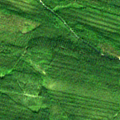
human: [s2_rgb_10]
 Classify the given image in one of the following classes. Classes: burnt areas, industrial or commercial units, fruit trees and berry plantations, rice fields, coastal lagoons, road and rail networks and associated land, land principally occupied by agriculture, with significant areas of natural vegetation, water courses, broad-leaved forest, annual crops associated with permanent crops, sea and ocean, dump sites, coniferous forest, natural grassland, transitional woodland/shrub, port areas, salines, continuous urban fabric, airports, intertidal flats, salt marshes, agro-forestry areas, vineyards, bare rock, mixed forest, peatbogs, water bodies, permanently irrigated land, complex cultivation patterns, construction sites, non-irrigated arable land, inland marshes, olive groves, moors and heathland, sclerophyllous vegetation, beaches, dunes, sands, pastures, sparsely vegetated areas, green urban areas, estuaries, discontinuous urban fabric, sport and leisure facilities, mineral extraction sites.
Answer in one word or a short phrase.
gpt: coniferous forest, mixed forest